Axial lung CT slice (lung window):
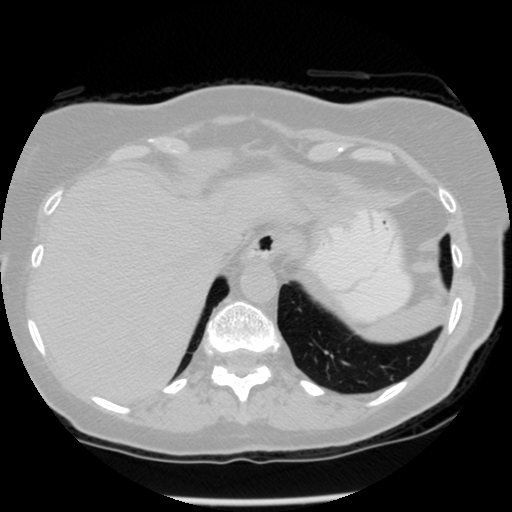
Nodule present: no